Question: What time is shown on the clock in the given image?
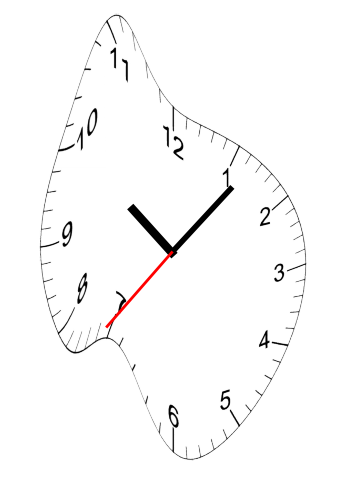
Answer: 10:06:36